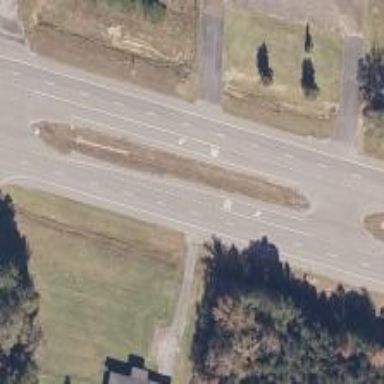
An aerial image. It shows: Secondary dual-carriageway road with asphalt surface.